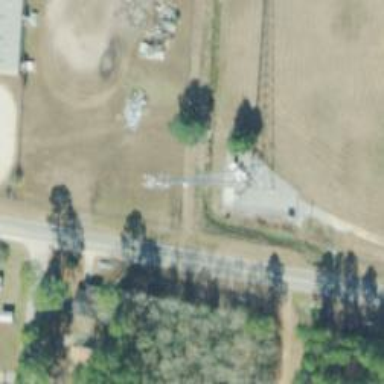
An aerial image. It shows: Communication mast tower.